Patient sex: M
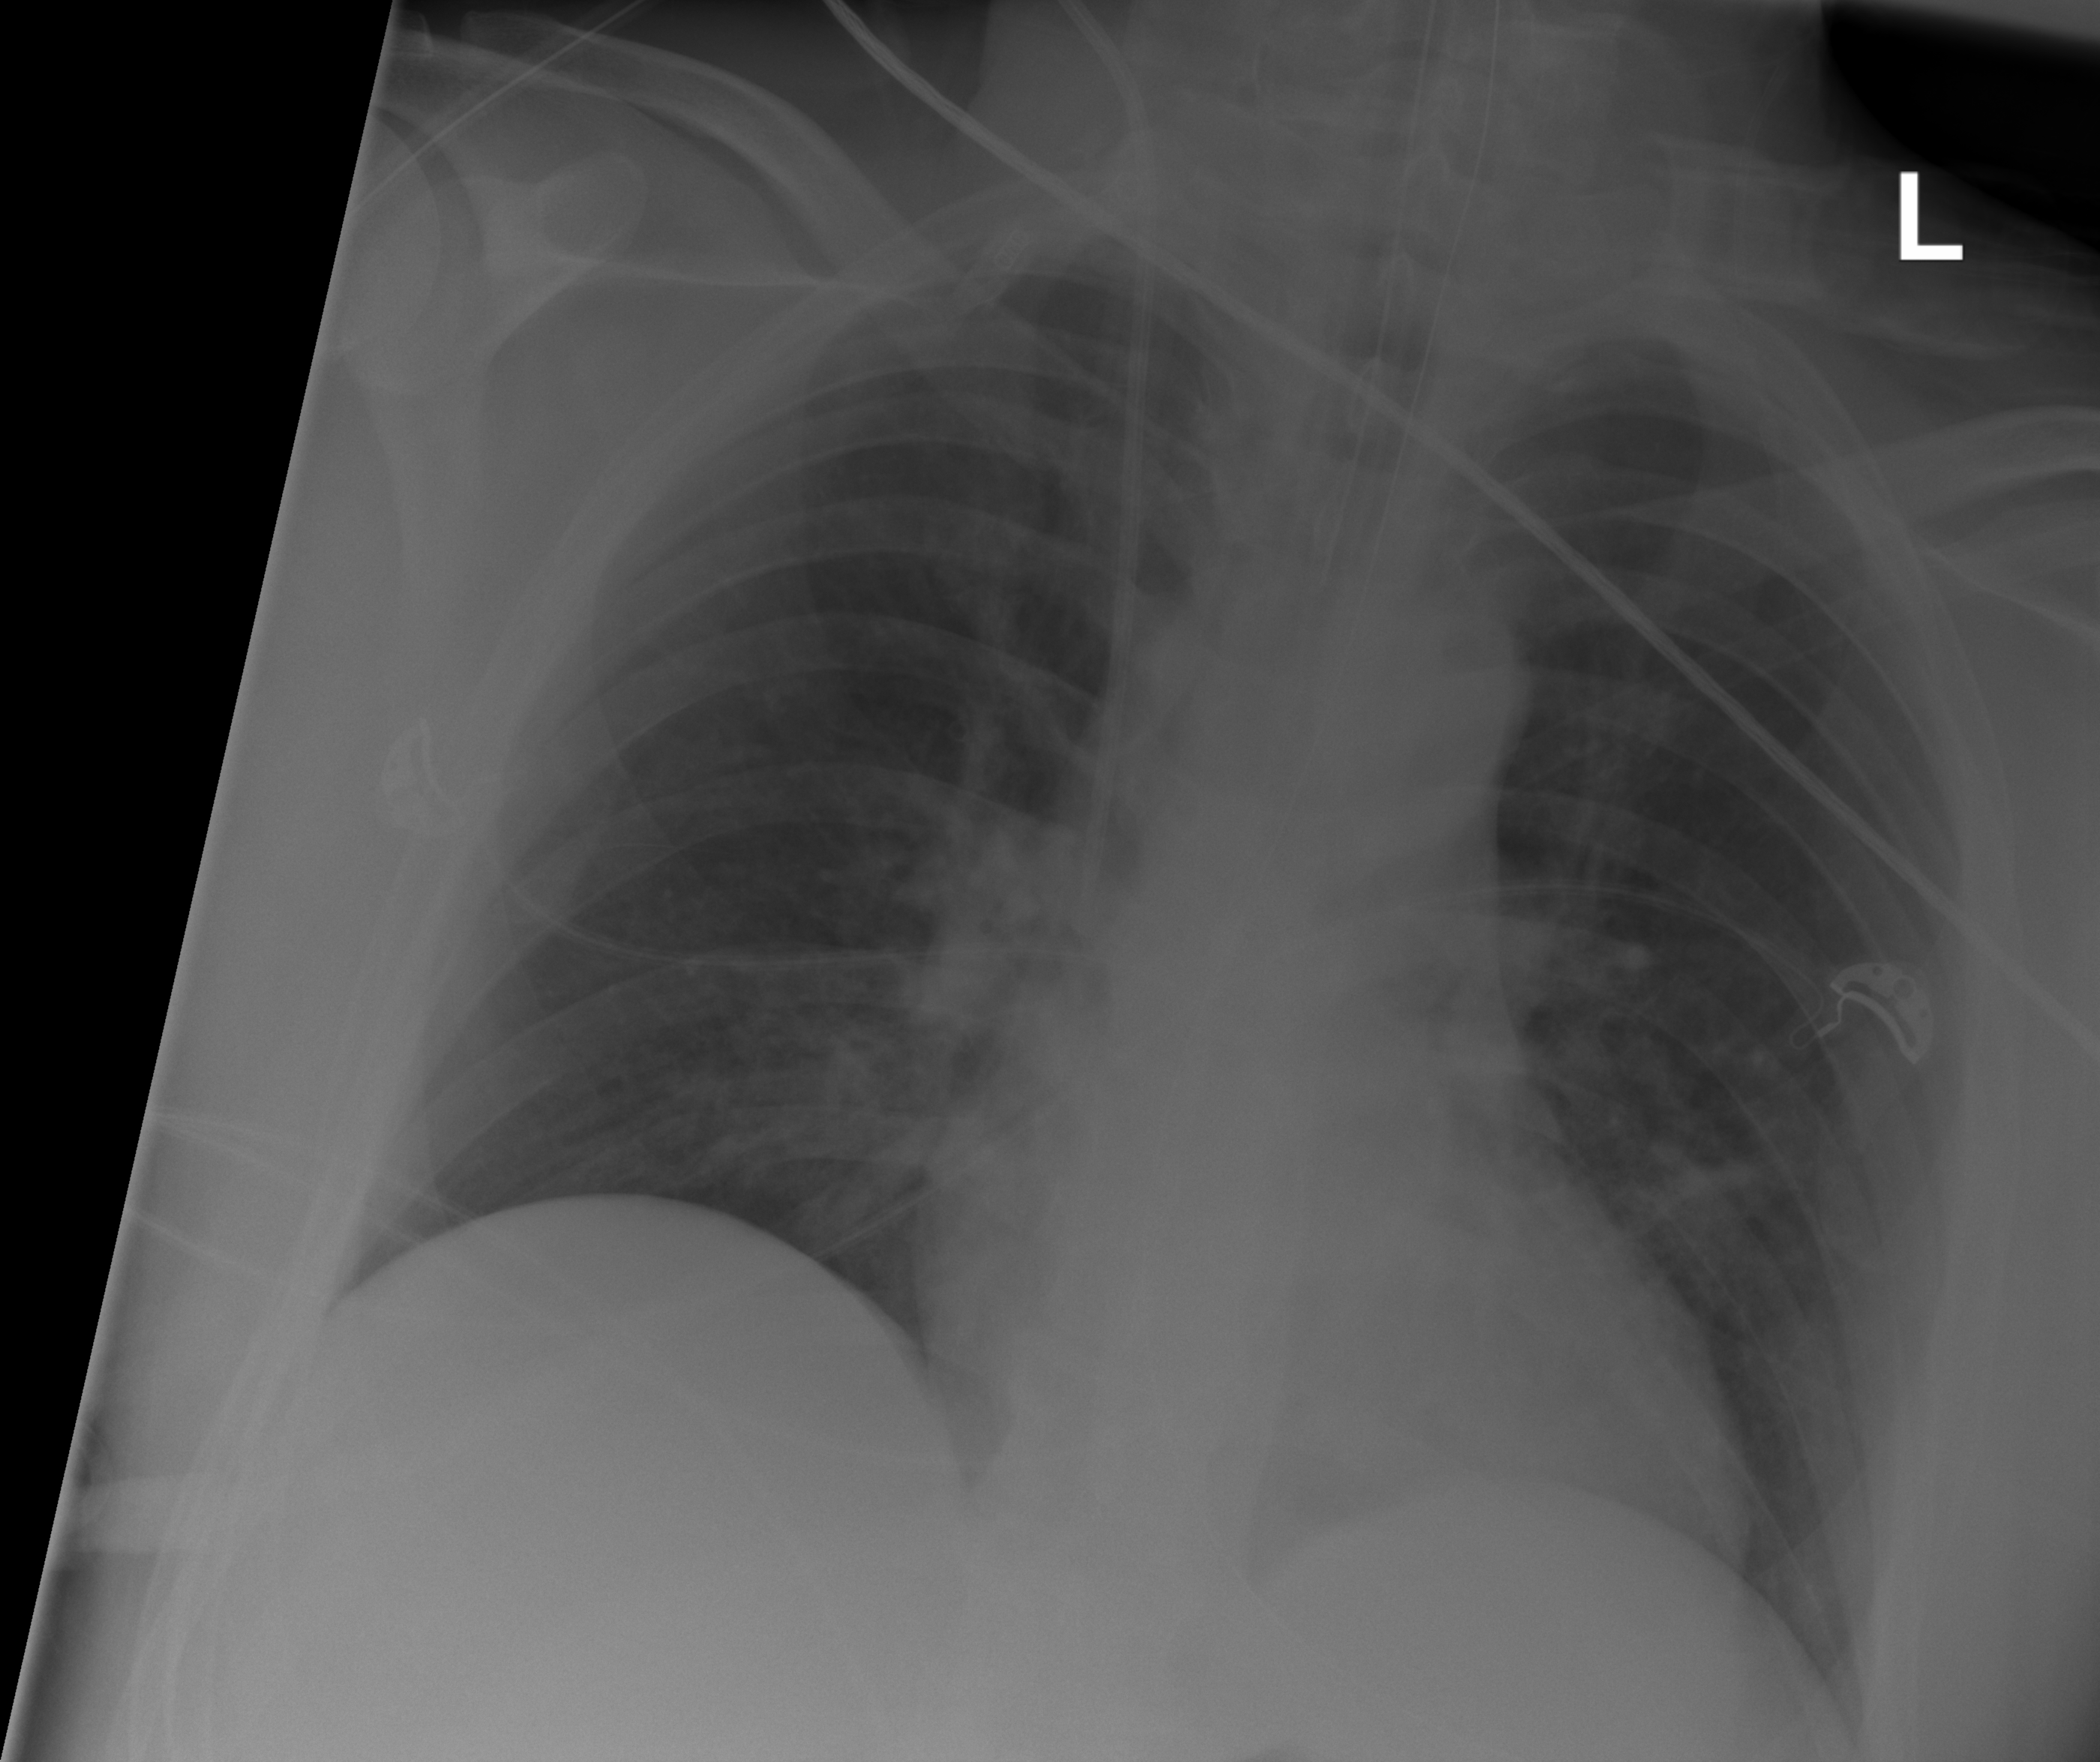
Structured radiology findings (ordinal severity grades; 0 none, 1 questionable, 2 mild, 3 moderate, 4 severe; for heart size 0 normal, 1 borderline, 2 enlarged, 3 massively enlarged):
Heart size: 1
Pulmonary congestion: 0
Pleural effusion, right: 0
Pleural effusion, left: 0
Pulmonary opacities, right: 1
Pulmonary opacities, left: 0
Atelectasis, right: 0
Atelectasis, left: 0